Interaction volume radius: 5 \u00c5
Interaction volume height: 10 \u00c5
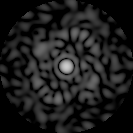
Disorder parameter: 0.8523